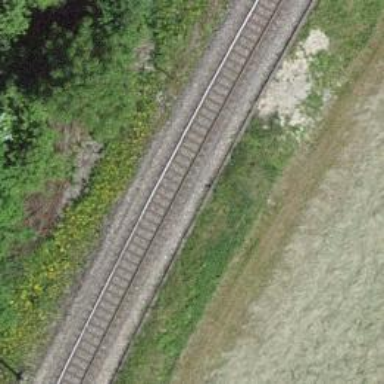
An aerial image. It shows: Single-track railway with electrified contact lines.